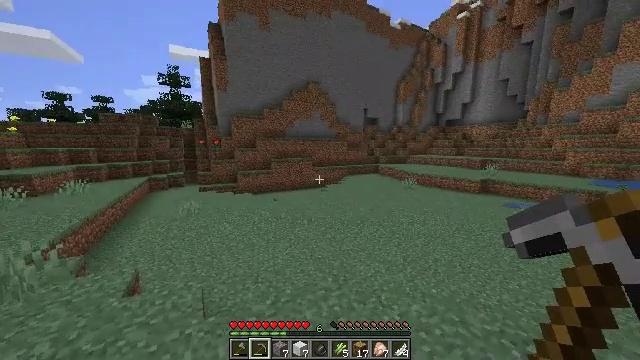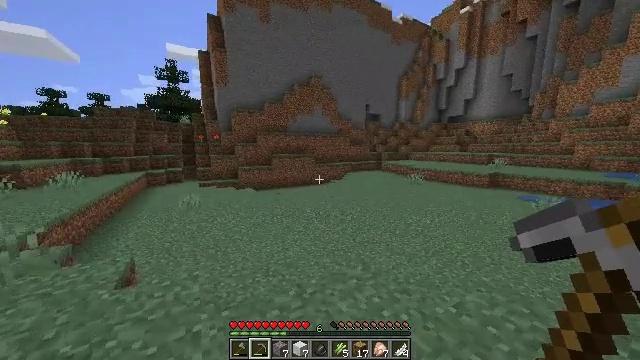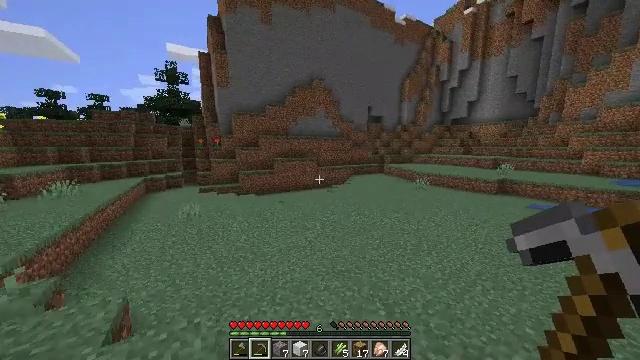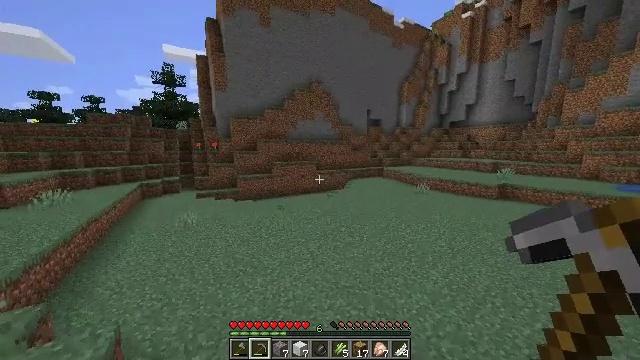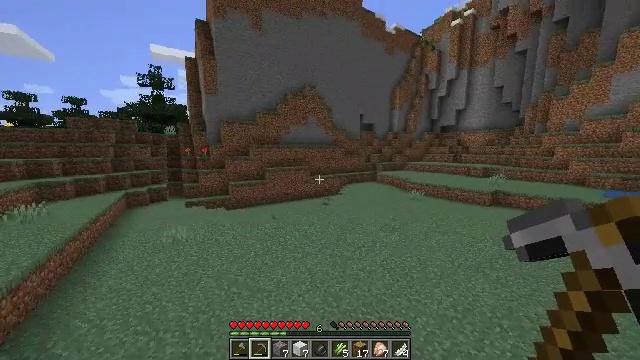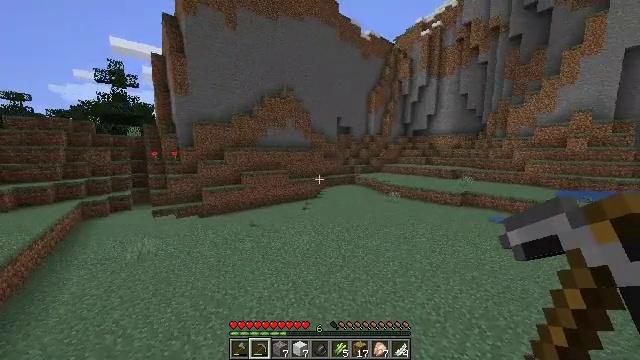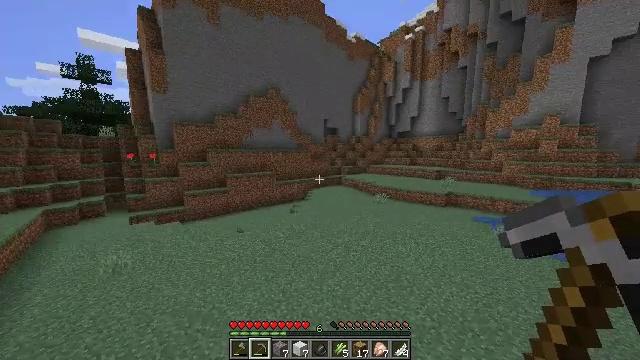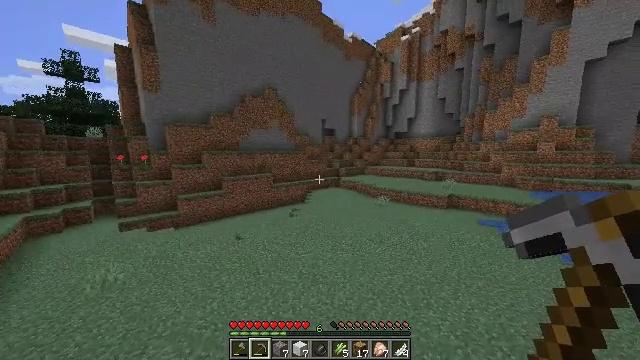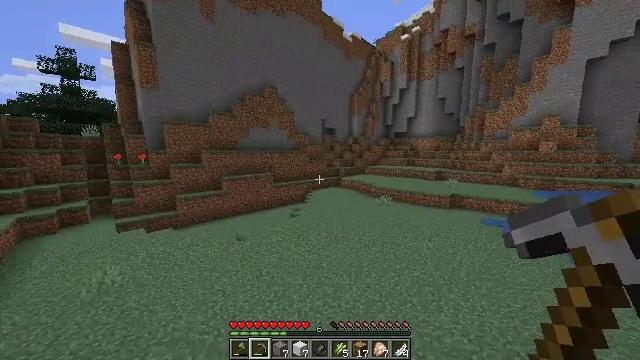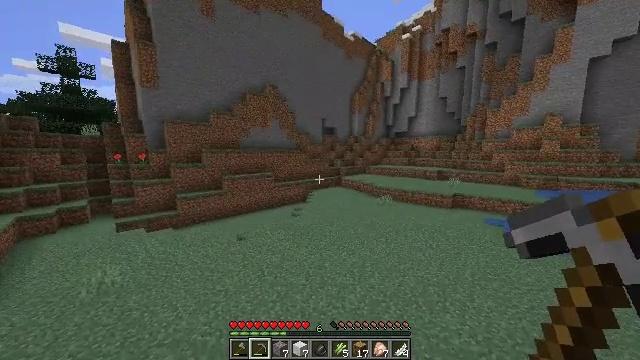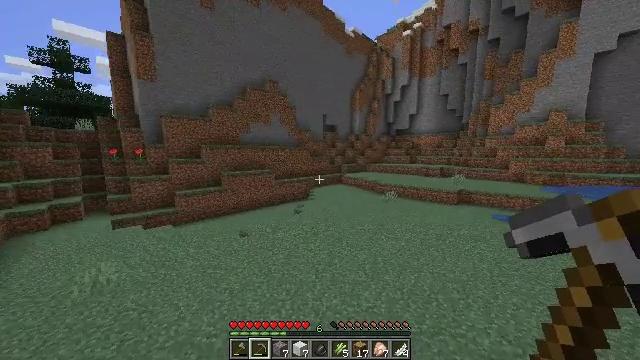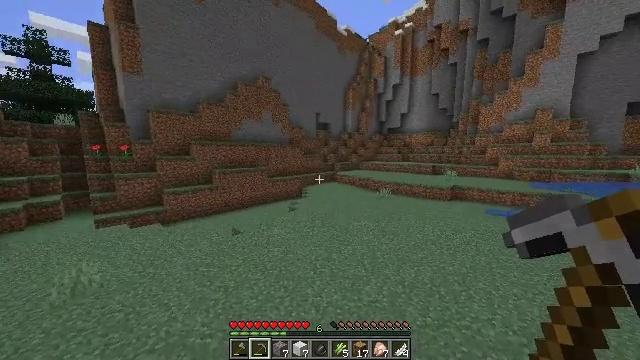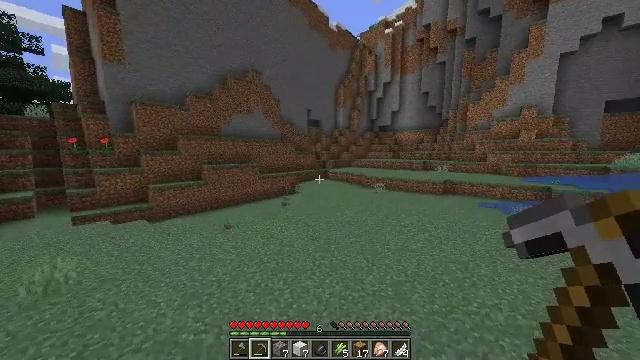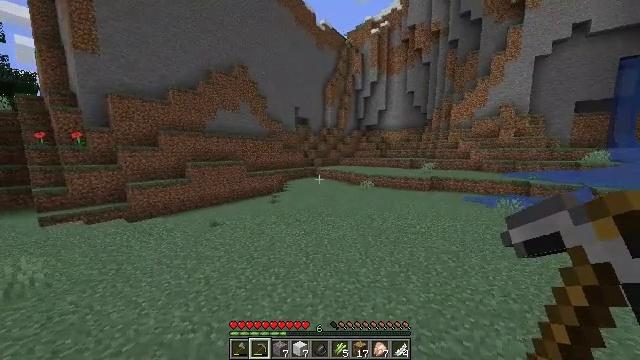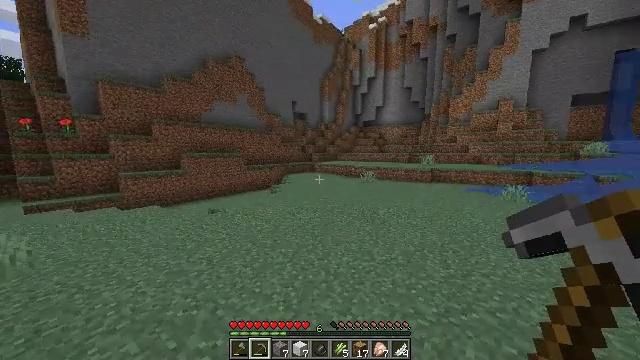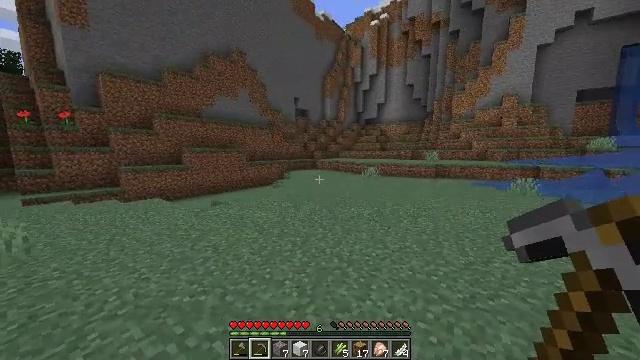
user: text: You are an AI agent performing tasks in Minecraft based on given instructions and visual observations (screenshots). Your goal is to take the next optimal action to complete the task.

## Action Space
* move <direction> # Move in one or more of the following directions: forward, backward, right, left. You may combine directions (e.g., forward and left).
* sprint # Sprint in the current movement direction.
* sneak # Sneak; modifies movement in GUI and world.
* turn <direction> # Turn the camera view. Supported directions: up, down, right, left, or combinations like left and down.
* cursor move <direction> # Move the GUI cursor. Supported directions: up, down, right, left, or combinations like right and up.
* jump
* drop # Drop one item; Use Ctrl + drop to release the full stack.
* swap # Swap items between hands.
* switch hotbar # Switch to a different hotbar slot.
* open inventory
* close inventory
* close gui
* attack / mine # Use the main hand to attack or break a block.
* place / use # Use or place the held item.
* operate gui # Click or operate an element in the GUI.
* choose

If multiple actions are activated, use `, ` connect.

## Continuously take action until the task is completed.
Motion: motion action
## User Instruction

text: Craft a spruce slab.
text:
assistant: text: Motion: move forward and move left, sprint, jump
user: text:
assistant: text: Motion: move forward and move left, sprint, jump
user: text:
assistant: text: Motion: move forward and move left, sprint, jump
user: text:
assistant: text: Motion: move forward and move left, sprint, turn right, jump
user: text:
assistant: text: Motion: move forward and move left, sprint, turn right, jump
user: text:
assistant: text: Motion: move forward and move left, sprint, turn right, jump
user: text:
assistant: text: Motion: move forward and move left, sprint, turn right, jump
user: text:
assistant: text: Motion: move forward and move left, sprint, jump
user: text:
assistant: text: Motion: move forward and move left, sprint, jump
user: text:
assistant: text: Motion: move forward and move left, sprint, jump
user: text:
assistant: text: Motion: move forward and move left, sprint, turn right, jump
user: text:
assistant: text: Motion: move forward and move left, sprint, turn right, jump
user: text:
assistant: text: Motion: move forward and move left, sprint, turn right, jump
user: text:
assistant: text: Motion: move forward and move left, sprint, turn right, jump
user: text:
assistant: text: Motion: move forward and move left, sprint, jump
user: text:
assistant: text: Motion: move forward and move left, sprint, jump
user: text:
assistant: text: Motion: move forward and move left, sprint, turn left and down, jump
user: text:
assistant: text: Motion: move forward and move left, sprint, turn left and down, jump
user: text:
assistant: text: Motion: move forward and move left, sprint, turn left, jump
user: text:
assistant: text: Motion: move forward and move left, sprint, turn left, jump
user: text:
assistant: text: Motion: move forward and move left, sprint, jump
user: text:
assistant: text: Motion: move forward and move left, sprint, jump
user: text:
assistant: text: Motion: move forward and move left, sprint, jump
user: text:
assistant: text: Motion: move forward, sprint, turn right, jump
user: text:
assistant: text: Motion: move forward, sprint, turn right and down, jump
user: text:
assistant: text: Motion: move forward, sprint, turn right and down, jump
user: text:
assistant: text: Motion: move forward, sprint, turn right and down, jump
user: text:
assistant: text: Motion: move forward, sprint, jump
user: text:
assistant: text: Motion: move forward, sprint, jump
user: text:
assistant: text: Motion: move forward, sprint, turn up, jump